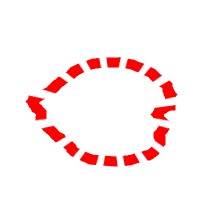
Shape: circle